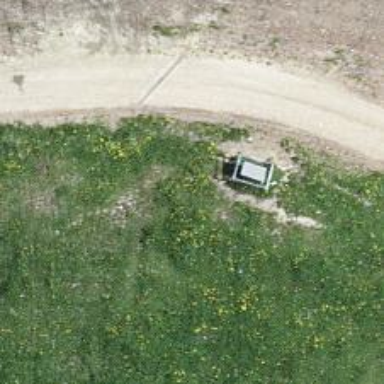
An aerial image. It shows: Street cabinet meant for power infrastructure.